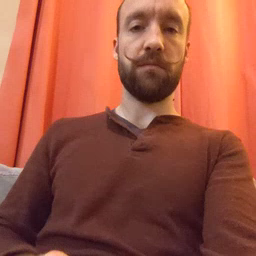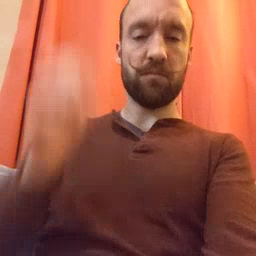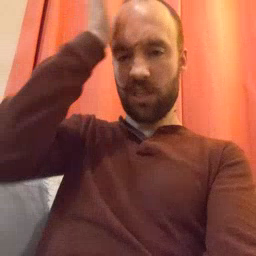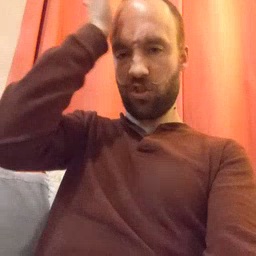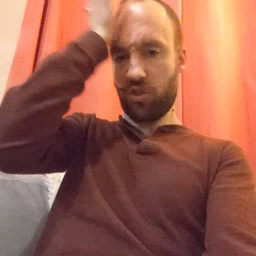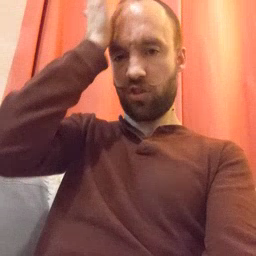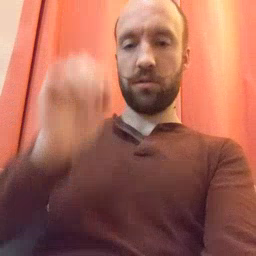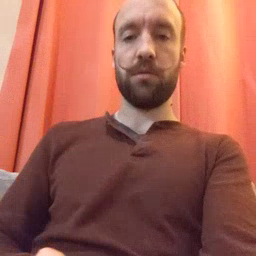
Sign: garbage